Question: How can I make dots between links vertically centered with only CSS? It's possible but I can't figure out how to do it.
Expected:

HTML
'''
<label><a href="#">Like</a></label>
<label><a href="#">Comment</a></label>
<label><a href="#">Share</a></label>
<label><span>1 hour ago</span></label>
'''
CSS
'''
a{
vertical-align: middle;
}
label:not(:last-child):after{
content: " . ";
}
'''
Not working example: <URL>
Thanks!
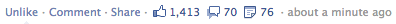
Answer: Use '*' '*' for a dot or '*' '*' for a thicker, bulleted list style dot.
For use in the 'content' attribute, you'll need to escape it:
'''
content: " \B7 ";
'''
'''
content: " '9 ";
'''
Refrences:
- <URL>